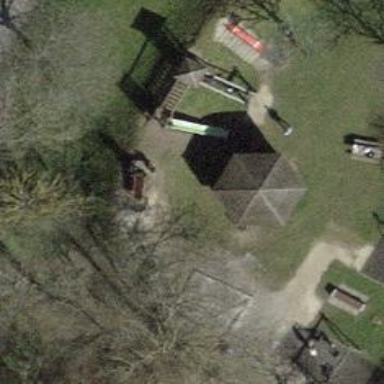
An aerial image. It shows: Playground area for leisure activities on the land.